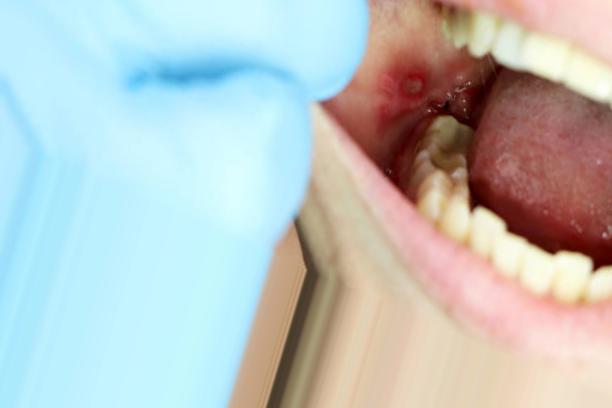
Condition: Mouth Ulcer